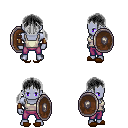
a pixel art fantasy rpg character, male body template, dark elf, purple skin, white pirate shirt, magenta pants, gray twin-tailed hairstyle, leather bracers, brown slippers, shield, four views (front, back, left, right), 2x2 character sprite sheet, small pixel art, hard edges, no anti-aliasing